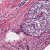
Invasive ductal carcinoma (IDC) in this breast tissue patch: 0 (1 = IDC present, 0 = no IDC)